Question: I've gone through several Stack Overflow pages and <URL>, but my app still returns 404 results when going to a different page.
The structure of my app looks like this, with a 'client' folder that has the Vue app and a 'server' folder containing 'app.py' that statically serves the 'index.html' in the 'client/dist' folder through Flask.

Contents of 'static.json' are as outlined in the guide:
'''
{
"root": "client/dist",
"clean_urls": true,
"routes": {
"/**": "index.html"
}
}
'''
with just modified 'root' folder to go to 'client/dist'. Running the app locally with 'npm run serve' works, as does opening it up on its Heroku page and clicking on the nav. However, directly going to a page, such as '/translate', always returns 404.
I have installed the following buildpacks:
'''
=== readiglot Buildpack URLs
1. heroku/nodejs
2. heroku/python
3. https://github.com/heroku/heroku-buildpack-static
'''
The app is hosted here: <URL>.
On 'npm run build' from the root directory, the 'dist' folder is built by Heroku in the 'client' folder.
Am I missing something? Could anyone advise as to additional configuration?
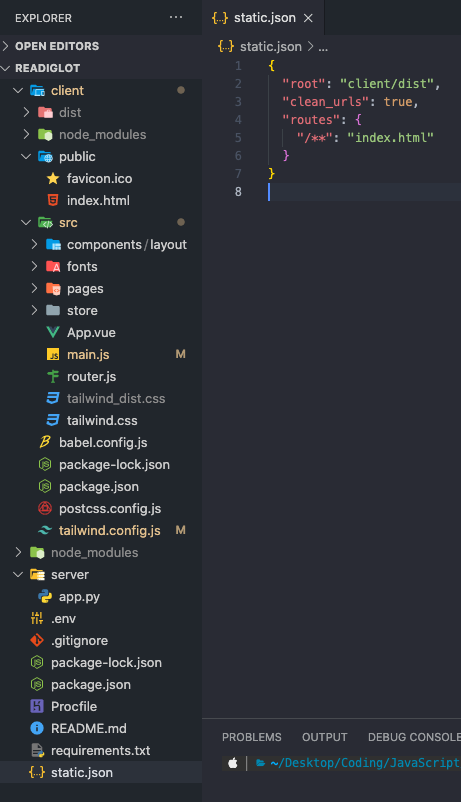
Answer: The answer is in the 'app.py' file - you need to statically serve the file using a catch all route.
'''
@app.route("/", defaults={"path": ""})
@app.route("/<string:path>")
@app.route("/<path:path>")
def index(path):
return app.send_static_file("index.html")
'''
By putting the 'serve_static_file' in the Flask app to redirect from all other routes, 404 only shows up on a true 404.